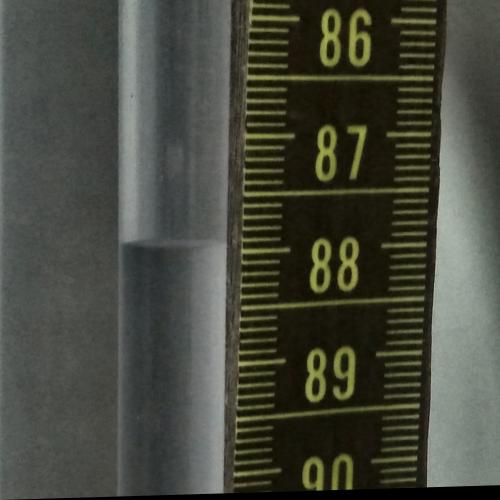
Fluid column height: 87.9 cm